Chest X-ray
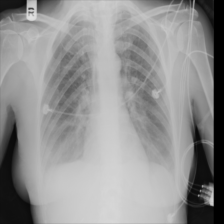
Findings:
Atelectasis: negative
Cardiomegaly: negative
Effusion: positive
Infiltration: negative
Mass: negative
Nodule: negative
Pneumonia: negative
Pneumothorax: negative
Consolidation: negative
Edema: negative
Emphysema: negative
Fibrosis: negative
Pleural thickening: negative
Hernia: negative